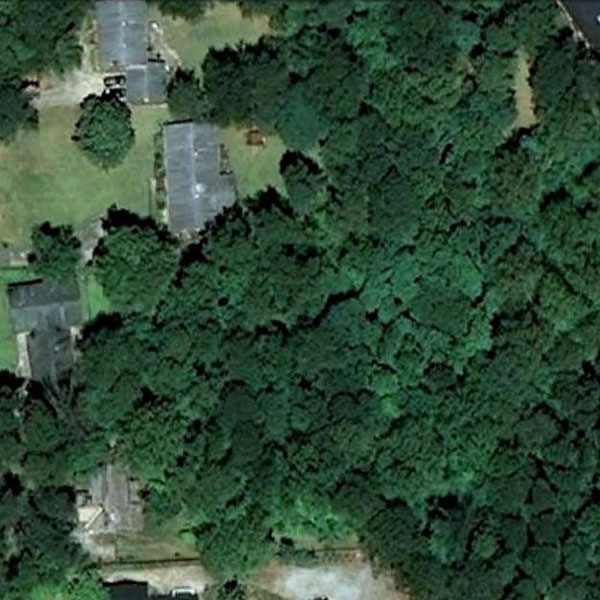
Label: Forest